Aerial crown-view tile of a tropical tree (Barro Colorado Island, Panama), acquired 20250616:
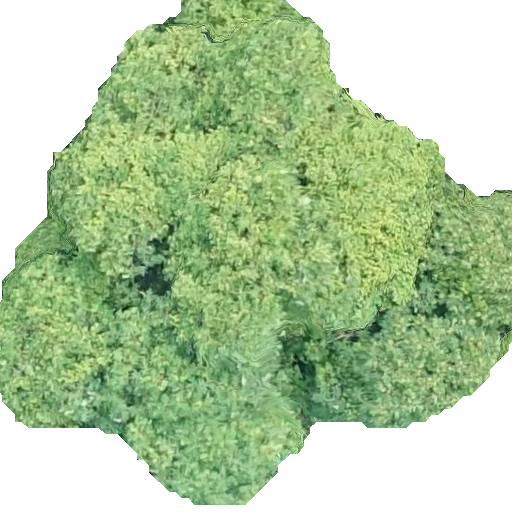
Species: Dipteryx oleifera
GBIF accepted scientific name: Dipteryx oleifera
Crown area: 265.728 m²